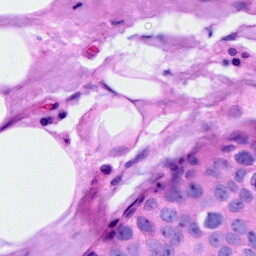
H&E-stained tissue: Breast